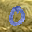
Label: 0